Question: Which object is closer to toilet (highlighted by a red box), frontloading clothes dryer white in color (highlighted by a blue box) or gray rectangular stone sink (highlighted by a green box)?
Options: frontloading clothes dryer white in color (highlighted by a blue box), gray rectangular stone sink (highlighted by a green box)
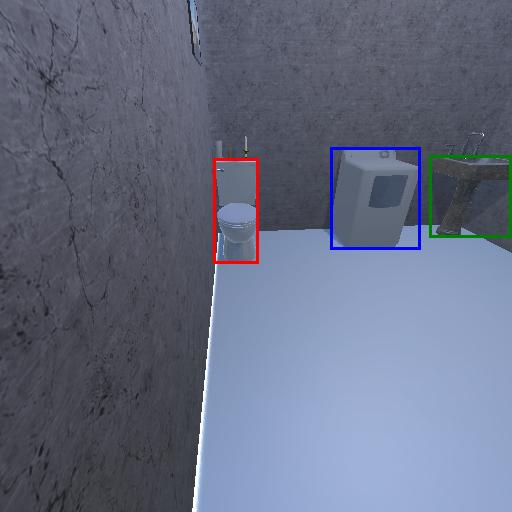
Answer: frontloading clothes dryer white in color (highlighted by a blue box)